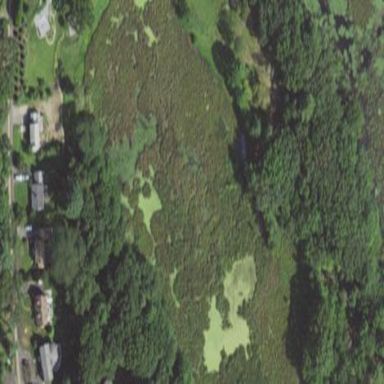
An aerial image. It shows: Marsh wetland.